Question: do you know why the text in my .block-left DIV goes outside the container .block? I would expect .block (which has no fixed height) to adapt its height based on what's in .block-left and .block-right. <URL> Thanks

'''
.block {
padding: 20px;
text-align: justify;
background-clip: border-box;
box-sizing: border-box;
border: 1px solid #000;
-webkit-box-shadow: 0 1px 2px rgba(0, 0, 0, 0.1);
-moz-box-shadow: 0 1px 2px rgba(0, 0, 0, 0.1);
box-shadow: 0 1px 2px rgba(0, 0, 0, 0.1);
}
.block-left {
float: left;
box-sizing: border-box;
overflow: hidden;
width: 50%;
}
.block-right {
float: right;
overflow: hidden;
box-sizing: border-box;
width: 50%;
}
<div class="block">
<div class="block-left">CENTRE DE kkjljljlj
<p>3, rue der</p>
<p>51 lmlm (klklkl)</p>
<ul id="contact">
<li>+3 691 123.456</li>
<li><a href="javascript:sendAnnotatedMailTo('contact','lmlml','lu','Contact via mlmlm.lu','')">contact@blolklkl.la>
</li>
<li><a href="http://goo.gl/maps/Ew2" target="_blank"> Plan d'acces</a>
</li>
</ul>
</div>
<!-- End DIV block-left -->
<div class="block-right">hgh</div>
<!-- End DIV block-right -->
</div>
'''
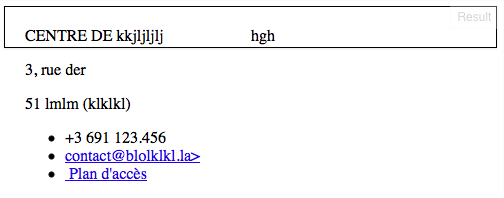
Answer: Use clearfix
Is this what you want
<URL>
'''
.clearfix:after {
content: " "; /* Older browser do not support empty content */
visibility: hidden;
display: block;
height: 0;
clear: both;
}
'''
Or, if you don't require IE<8 support, the following is fine too:
'''
.clearfix:after {
content: "";
display: table;
clear: both;}
'''